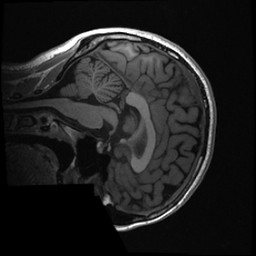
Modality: T1w
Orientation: sagittal
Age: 21
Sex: female